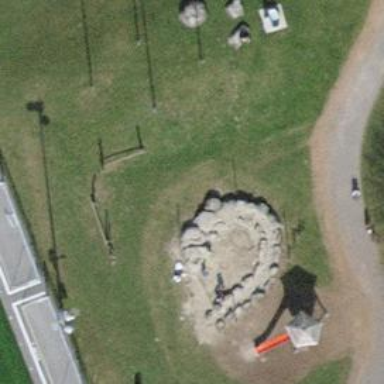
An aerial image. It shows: Playground area for leisure activities on the land.